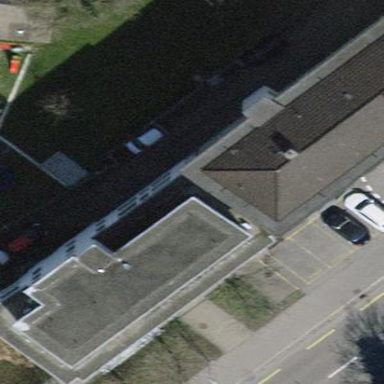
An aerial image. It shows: Clinic building providing healthcare services.